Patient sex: F
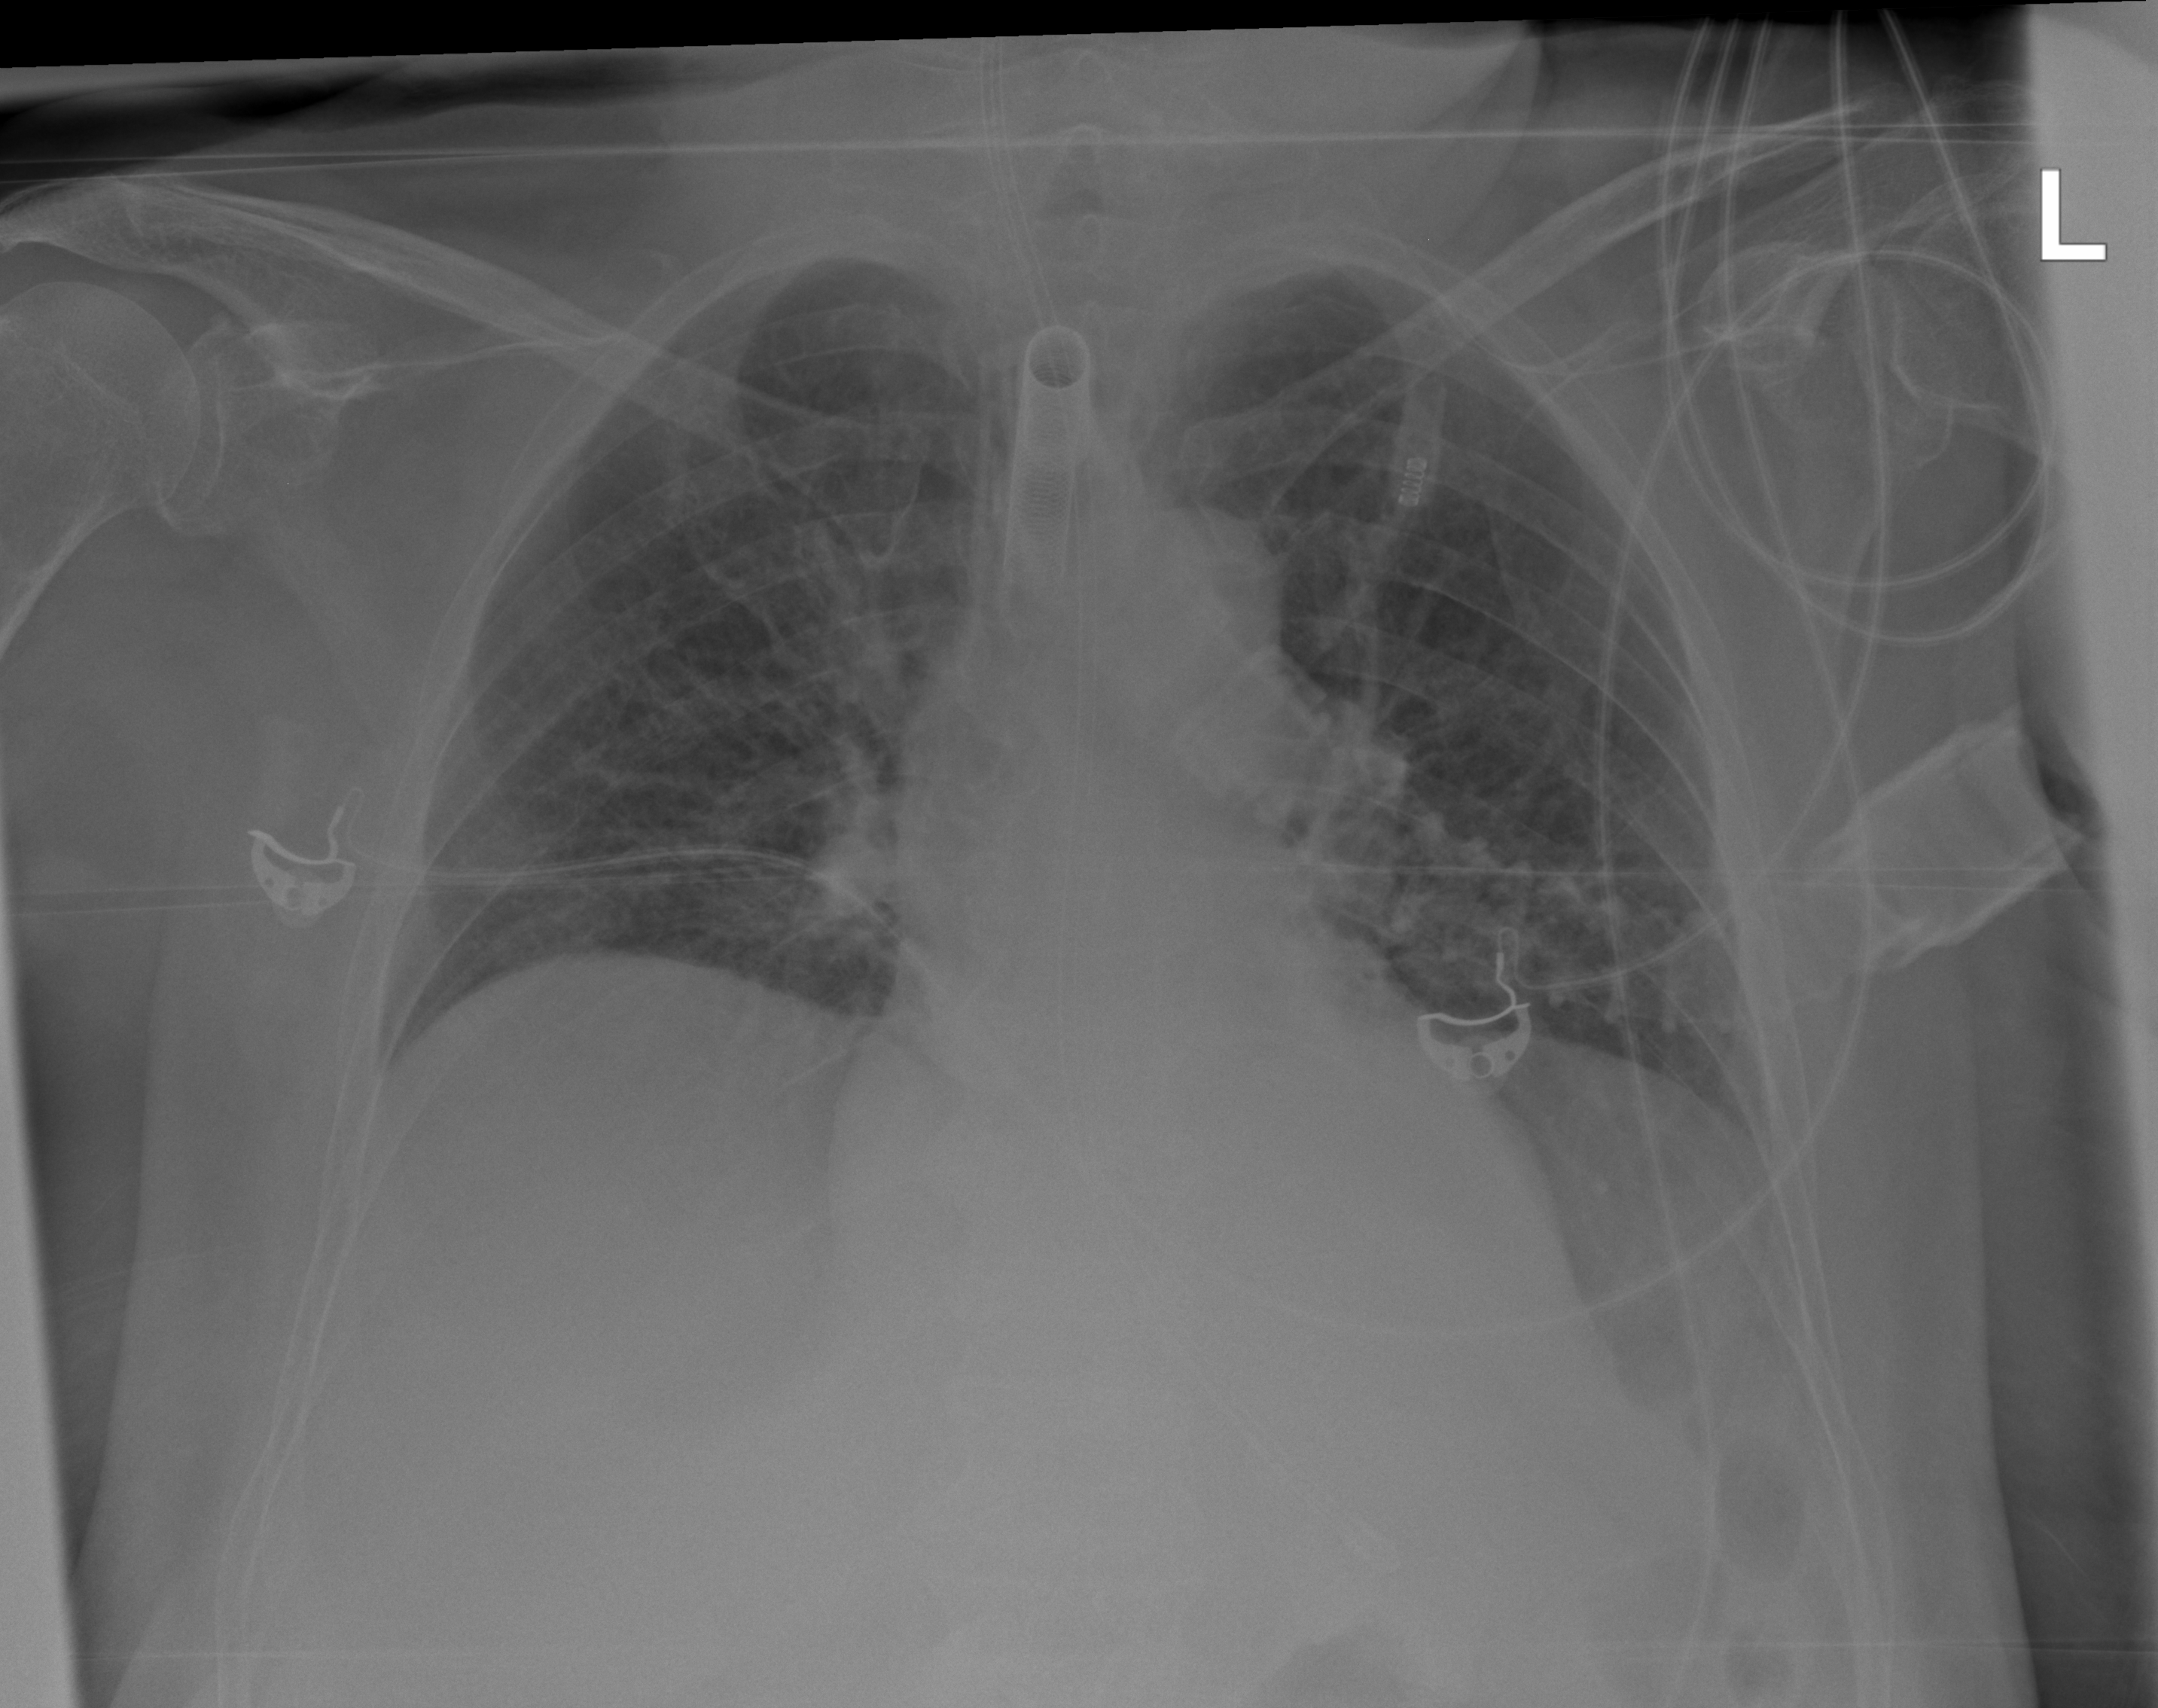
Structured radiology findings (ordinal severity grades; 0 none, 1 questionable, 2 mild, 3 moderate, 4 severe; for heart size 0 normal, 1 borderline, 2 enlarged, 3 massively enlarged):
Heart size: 1
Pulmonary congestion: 1
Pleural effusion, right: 0
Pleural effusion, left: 0
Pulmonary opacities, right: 0
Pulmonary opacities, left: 0
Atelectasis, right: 0
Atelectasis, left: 0